Aerial crown-view tile of a tropical tree (Barro Colorado Island, Panama), acquired 20240611:
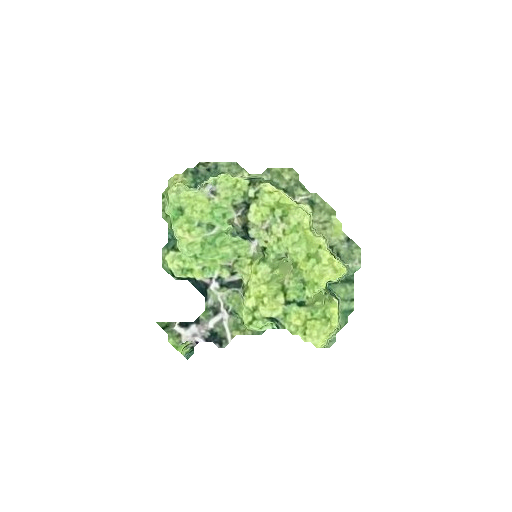
Species: Lonchocarpus heptaphyllus
GBIF accepted scientific name: Lonchocarpus heptaphyllus
Crown area: 44.357 m²